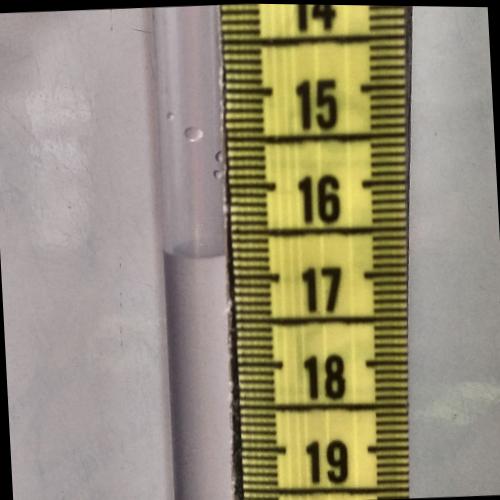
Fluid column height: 16.8 cm